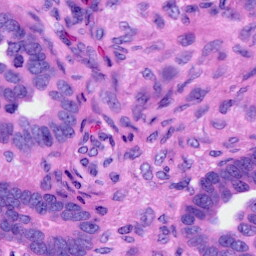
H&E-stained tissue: Ovarian